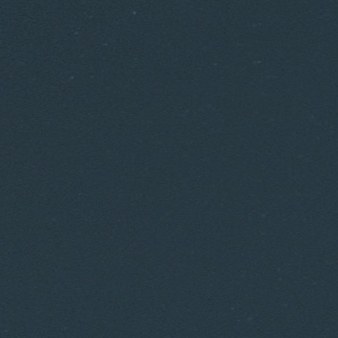
Label: other